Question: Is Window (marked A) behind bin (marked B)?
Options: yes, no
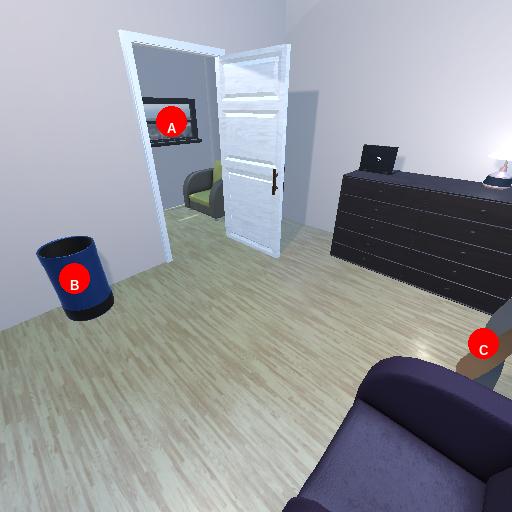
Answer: yes